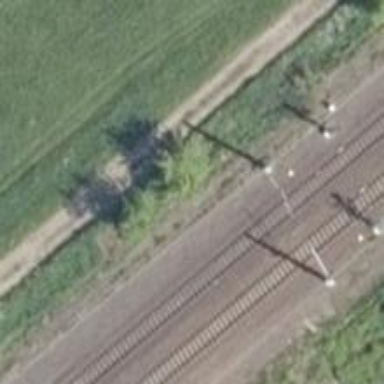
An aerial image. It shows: Railway switch.